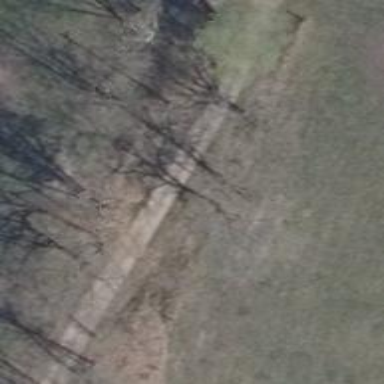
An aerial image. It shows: Row of trees in natural setting.